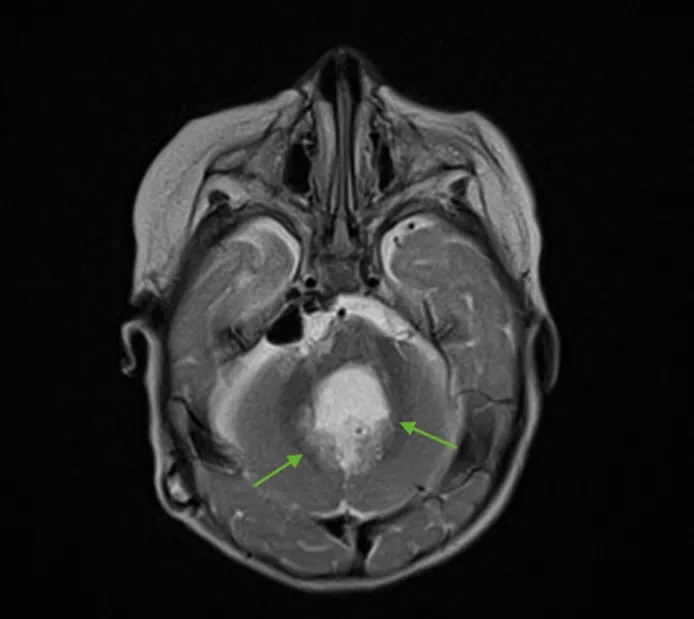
Brain MRI (axial T2 + C). Postoperative changes, pathologic contrast accumulation in the walls of the resection cavity, and residual tumor in the vermis (green arrows).
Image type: radiology (mri)